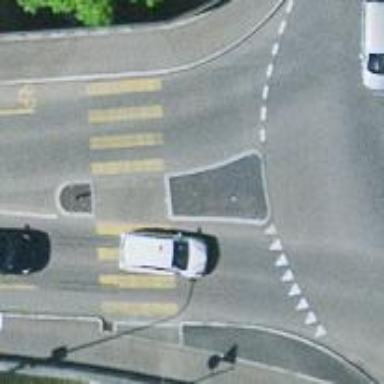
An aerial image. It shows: Marked zebra crossing with island. The crossing is uncontrolled.